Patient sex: M
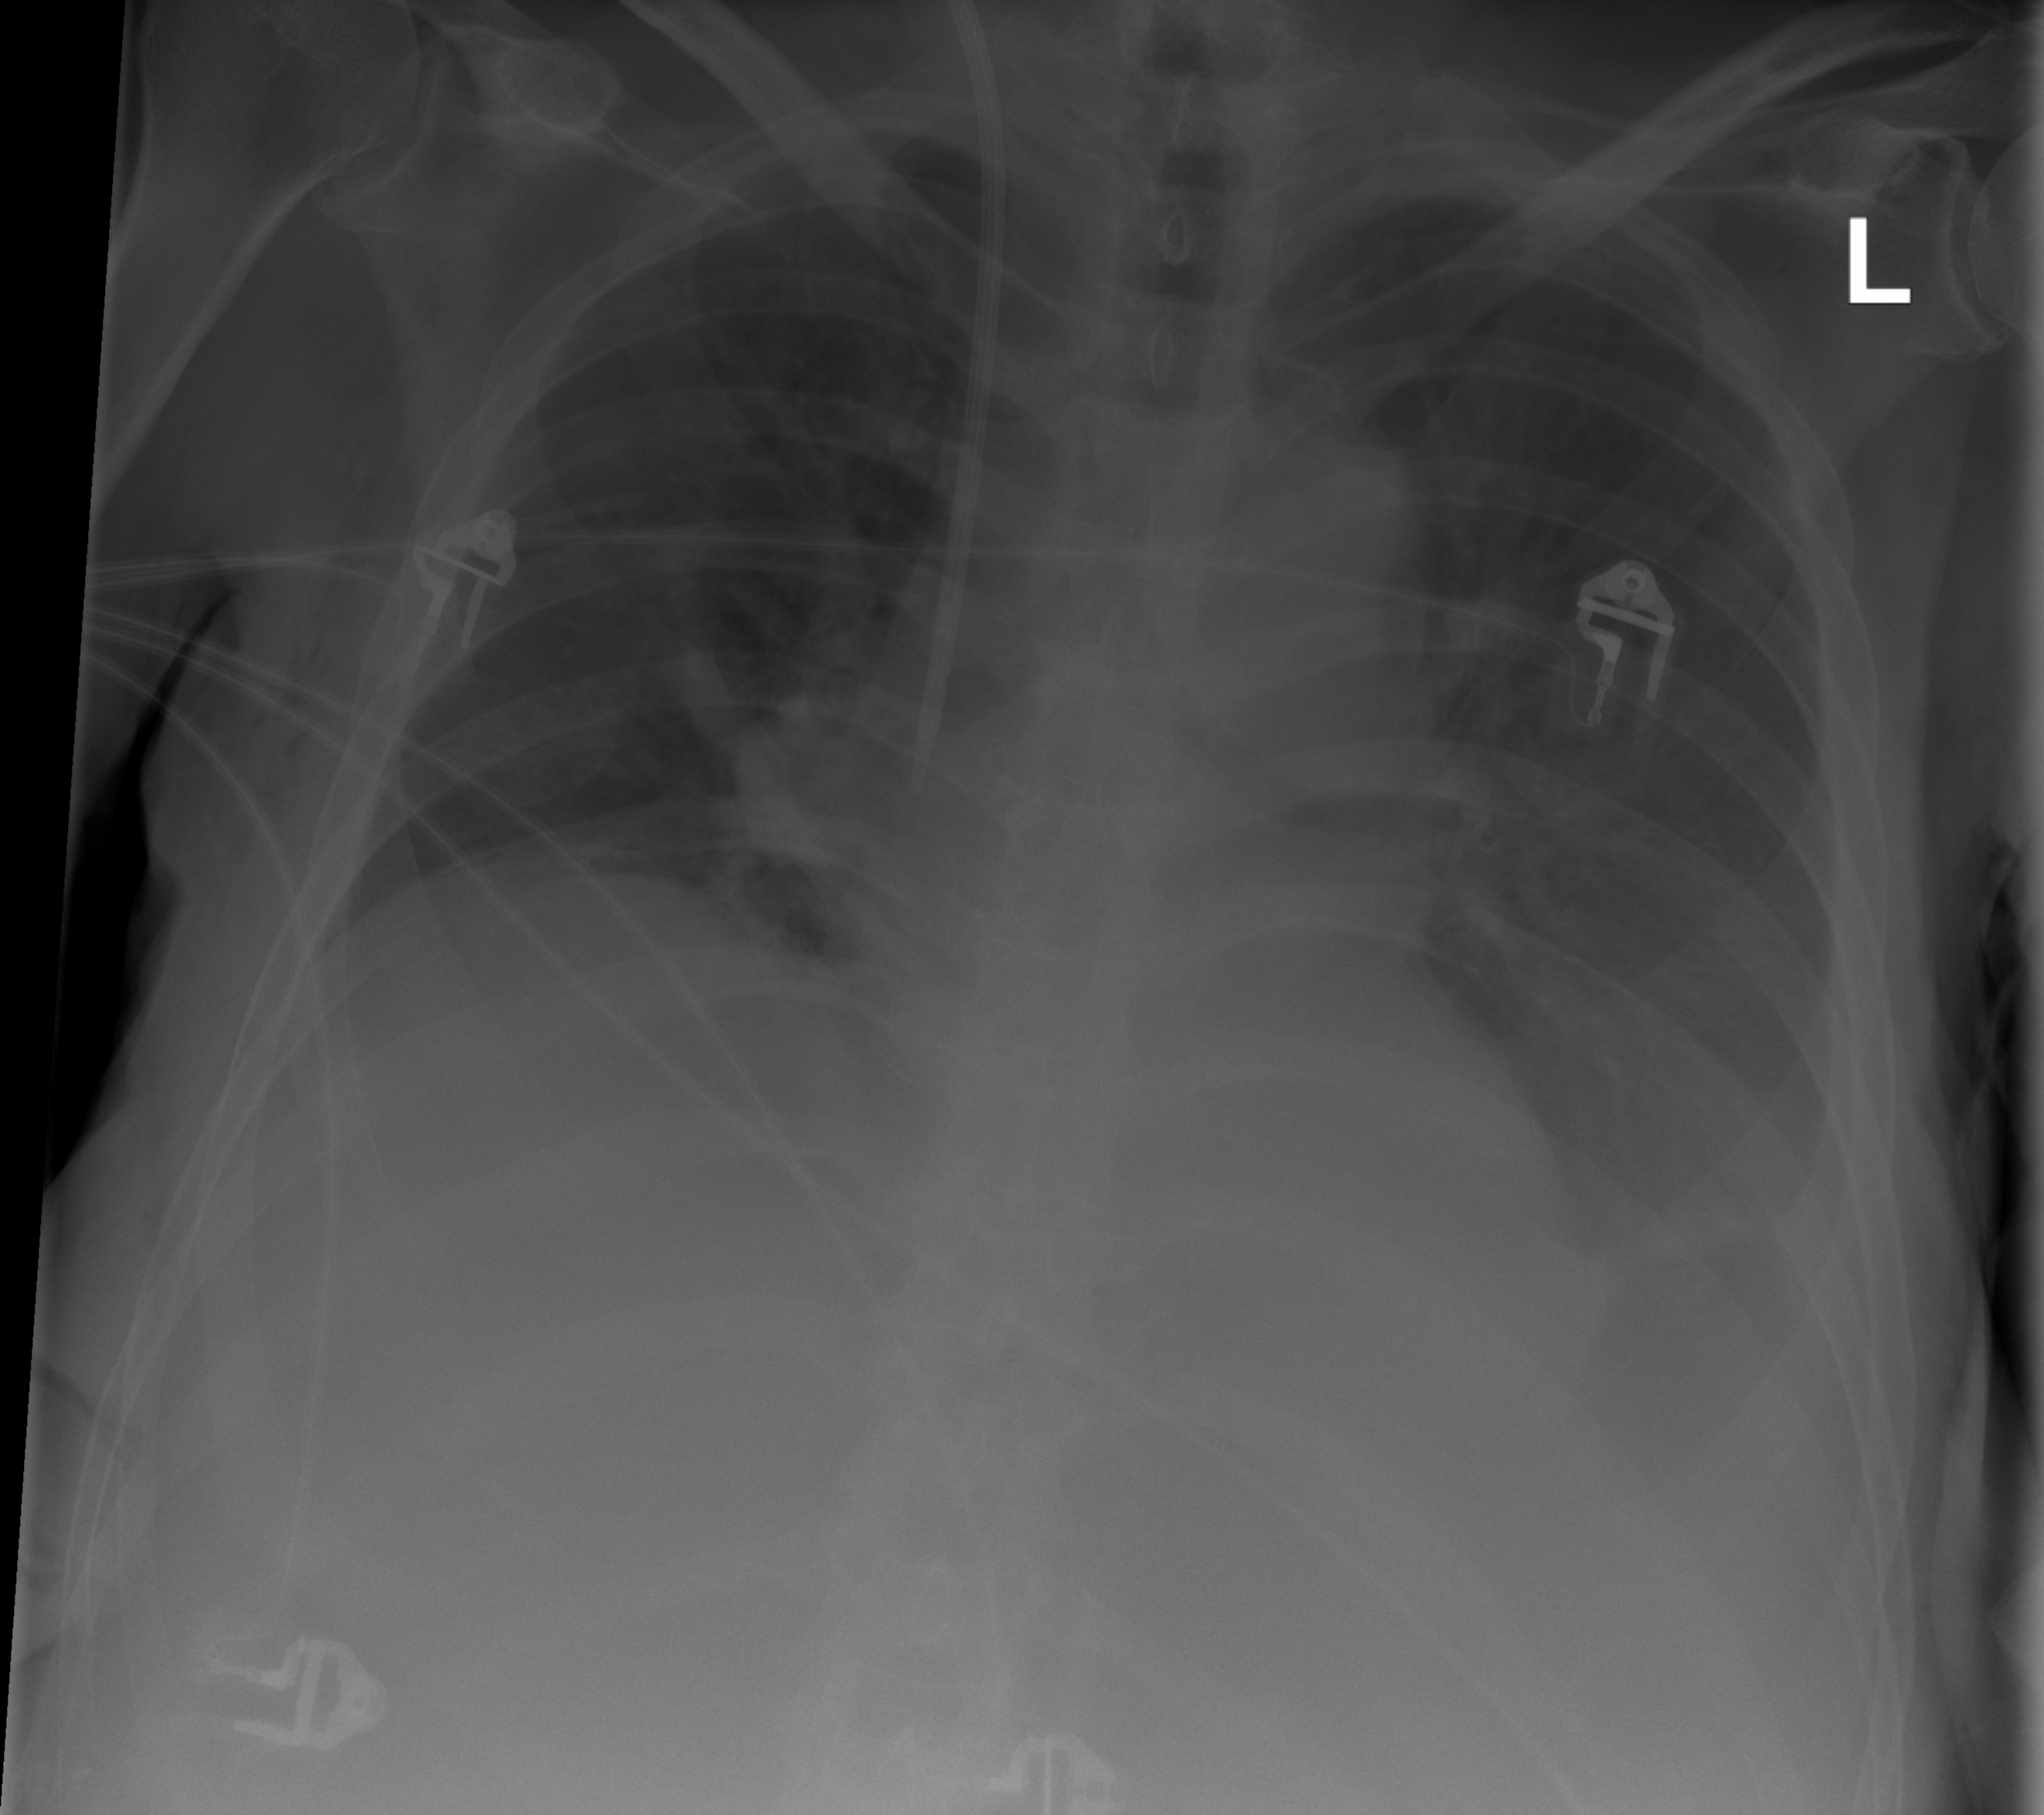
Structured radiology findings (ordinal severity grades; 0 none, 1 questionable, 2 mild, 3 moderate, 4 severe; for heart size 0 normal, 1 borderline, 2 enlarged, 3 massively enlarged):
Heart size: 0
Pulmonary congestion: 0
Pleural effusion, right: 0
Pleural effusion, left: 2
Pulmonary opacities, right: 0
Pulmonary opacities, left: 0
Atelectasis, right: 1
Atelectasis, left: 2